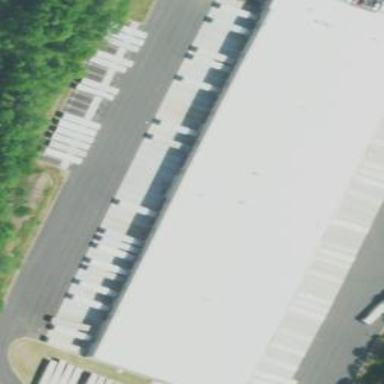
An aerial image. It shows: Industrial building.